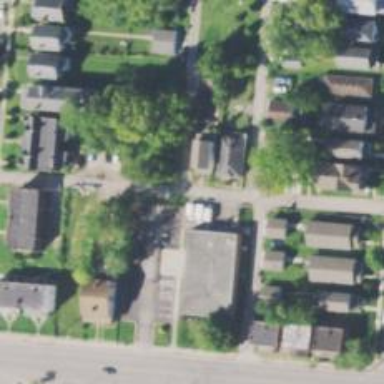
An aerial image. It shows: Alley classified as service road.